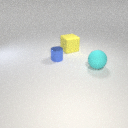
large cyan rubber sphere to the right of small blue metal cylinder